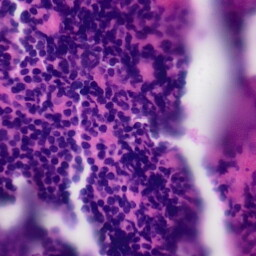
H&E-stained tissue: Tonsil